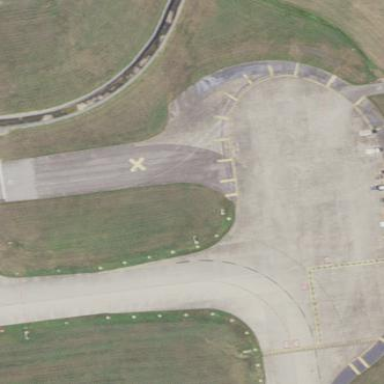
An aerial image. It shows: Apron at the airport.